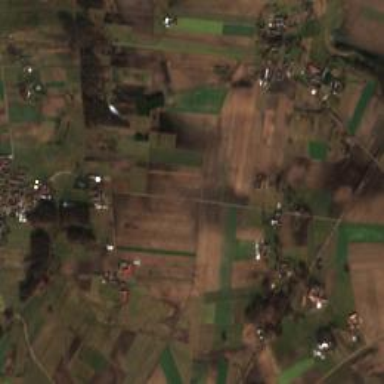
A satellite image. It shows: Picturesque farmland scene.